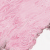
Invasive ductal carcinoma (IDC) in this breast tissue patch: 0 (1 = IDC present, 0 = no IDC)